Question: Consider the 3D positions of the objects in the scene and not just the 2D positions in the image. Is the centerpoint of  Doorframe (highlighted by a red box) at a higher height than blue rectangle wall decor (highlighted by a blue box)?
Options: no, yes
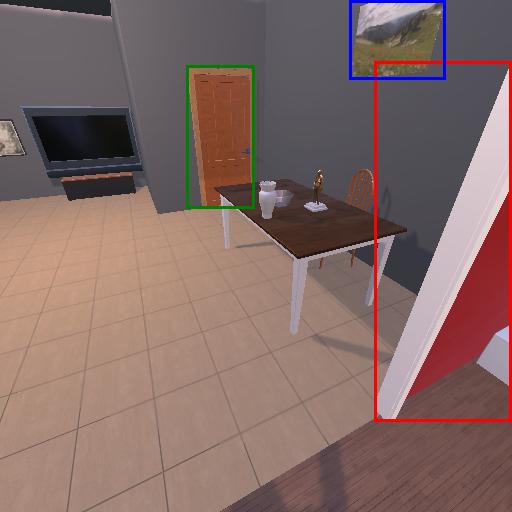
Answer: no